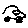
Label: car